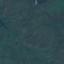
Land use / land cover: Pasture